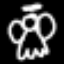
Label: angel